Question: I have a collection of filter objects which is 'this.selectedFilters'.
I use the JS map method to select only the 'field' property of the filter object.
'''
console.log(this.selectedFilters.map((val) => {
console.log(val);
console.log(val.field);
console.log(val['field']);
return val.field;
}));
'''
The result is:

Can somebody tell me why does 'val.field' gives an undefined value? :(
PS: I used TypeScript
I think I know why 'val' was a string. Maybe it's because 'this.selectedFilters' is a ng-model of a 'select' HTML element (multiple enabled) with options having an object value. Maybe the option value was converted from an object to a json string when transferred to the 'this.selectedFilters' model
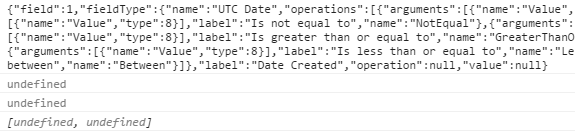
Answer: The most likely answer is that 'val' is a containing the JSON you see in the console. If it were an object, the console output would look different.
It looks like you need to put a 'JSON.parse' in there. You haven't shown the original TypeScript, but in the JavaScript it would look like this:
'''
console.log(this.selectedFilters.map((val) => {
val = JSON.parse(val); // <====
console.log(val);
console.log(val.field);
console.log(val['field']);
return val.field;
}));
'''